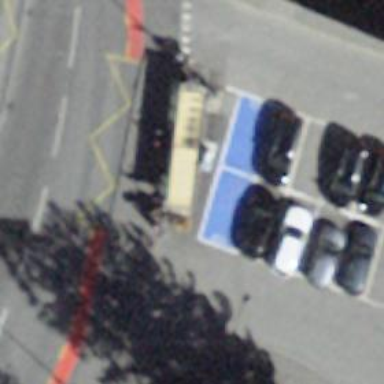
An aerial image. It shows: Charging station.